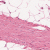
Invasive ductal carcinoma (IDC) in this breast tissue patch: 0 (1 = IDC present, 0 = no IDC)